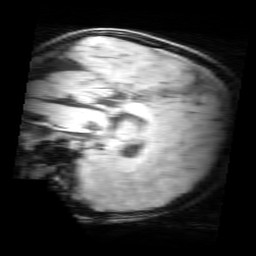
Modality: MP2RAGE
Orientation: sagittal
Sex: male
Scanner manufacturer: siemens
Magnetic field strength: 3 T
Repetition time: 5 s
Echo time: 0.00368 s